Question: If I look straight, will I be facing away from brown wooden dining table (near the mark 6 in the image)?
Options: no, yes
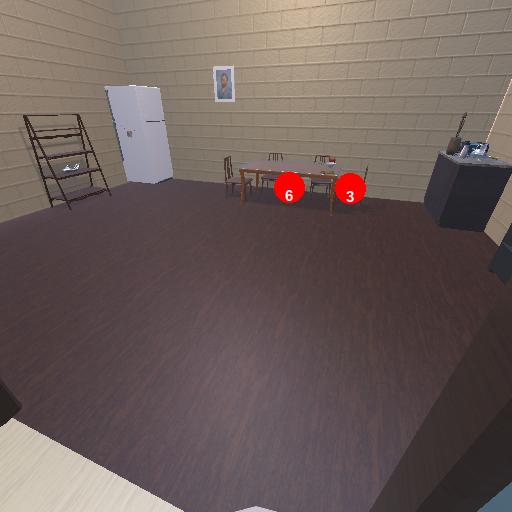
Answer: no